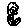
Label: flower